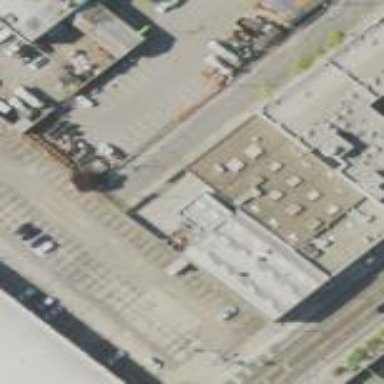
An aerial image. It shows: Industrial building.